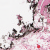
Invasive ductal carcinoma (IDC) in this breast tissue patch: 0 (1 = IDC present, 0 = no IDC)